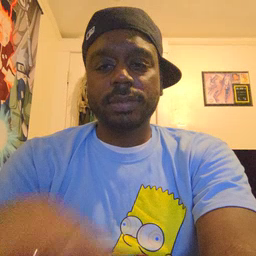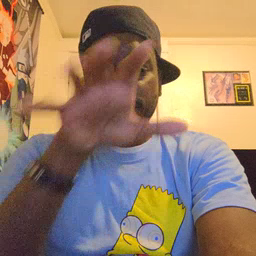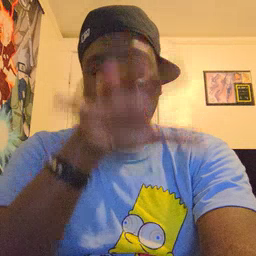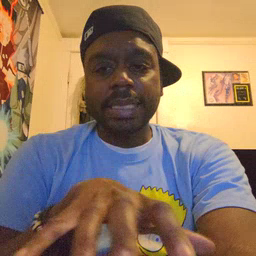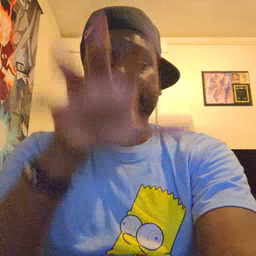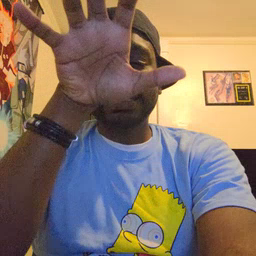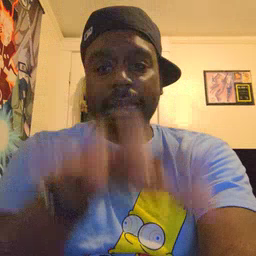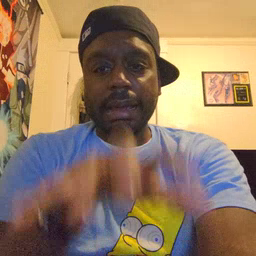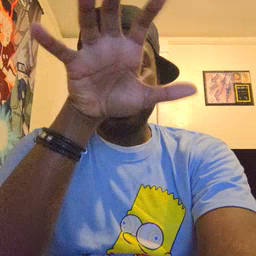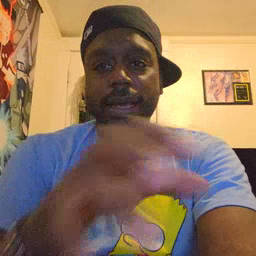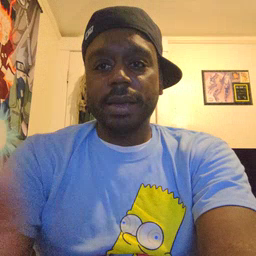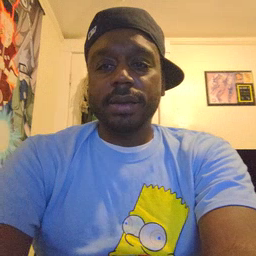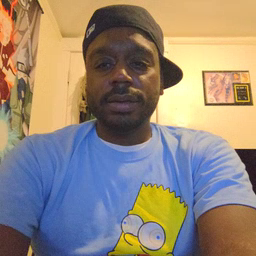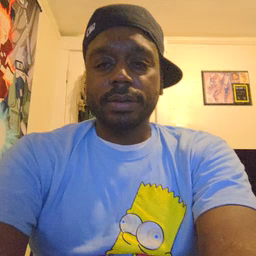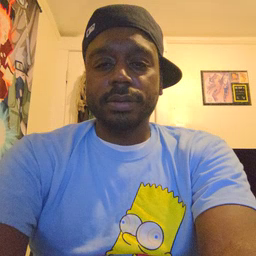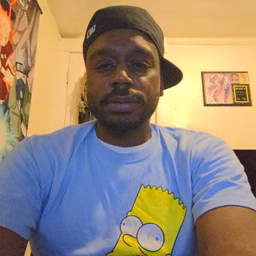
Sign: alligator